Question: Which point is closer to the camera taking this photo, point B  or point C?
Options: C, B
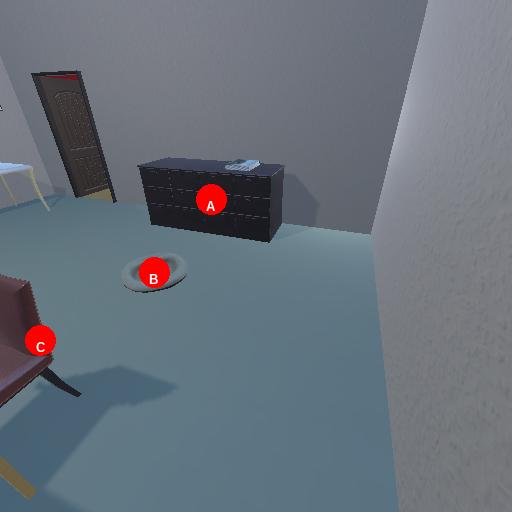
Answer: C